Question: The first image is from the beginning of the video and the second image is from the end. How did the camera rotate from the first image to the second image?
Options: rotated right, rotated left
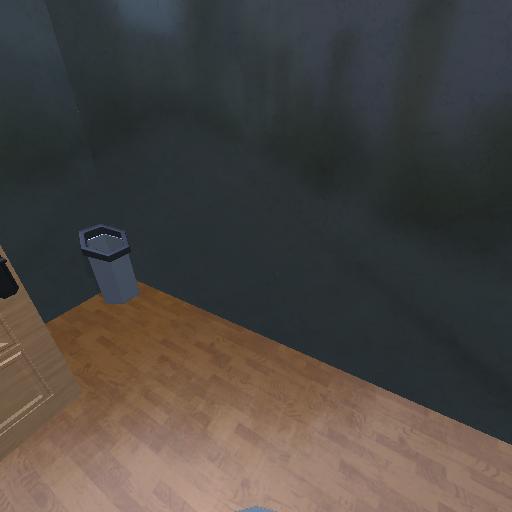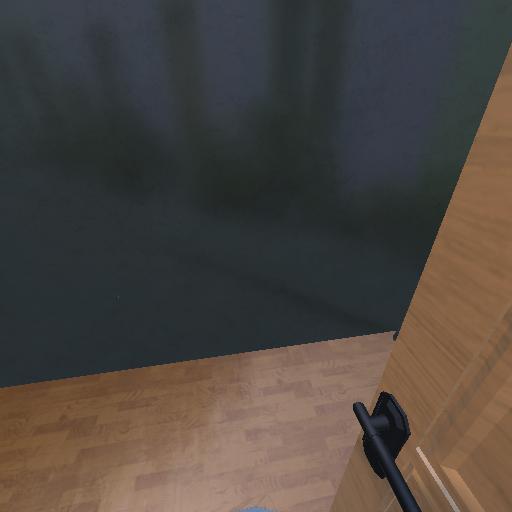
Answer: rotated right